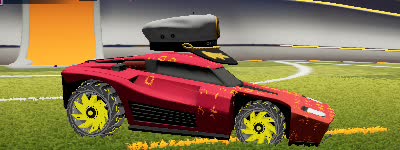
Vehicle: breakout